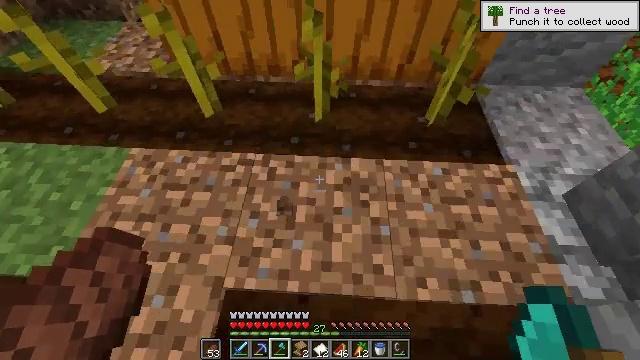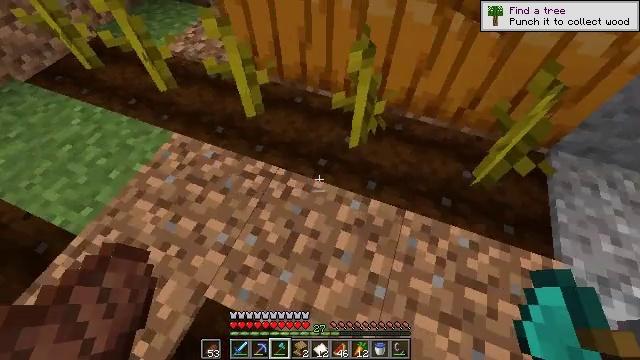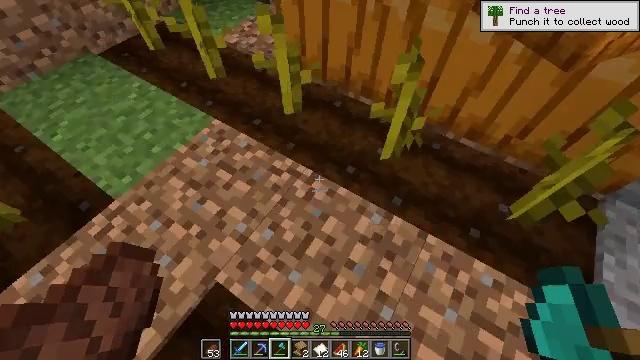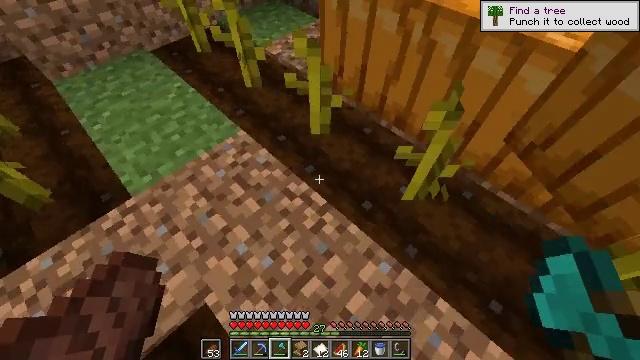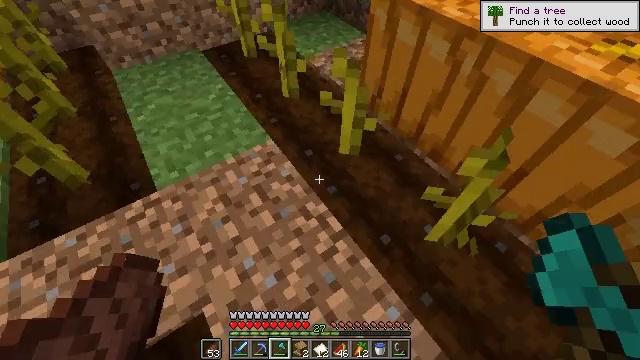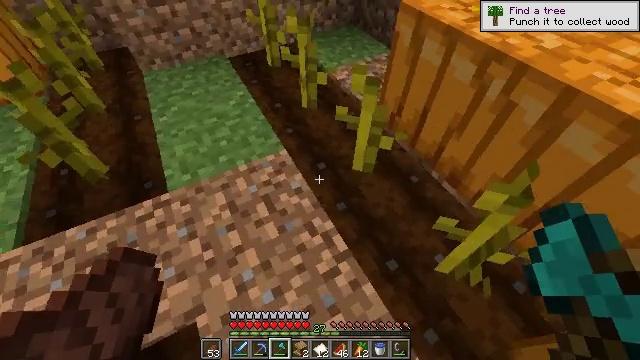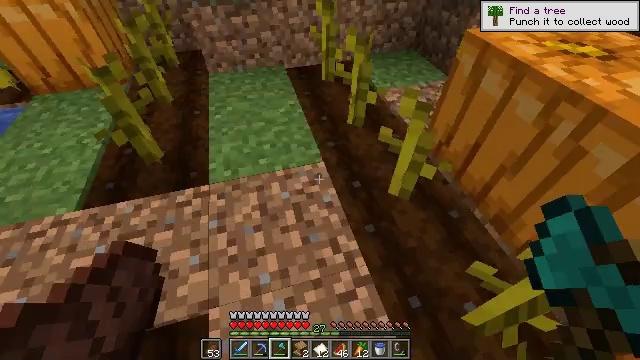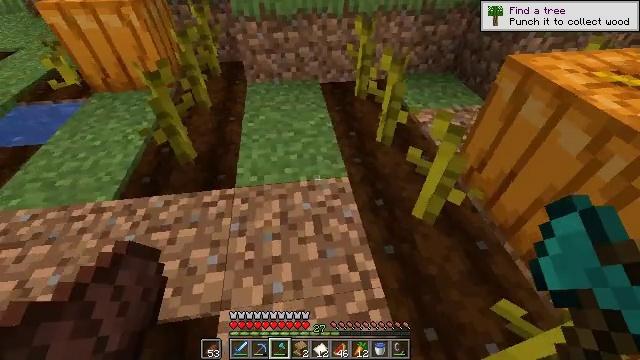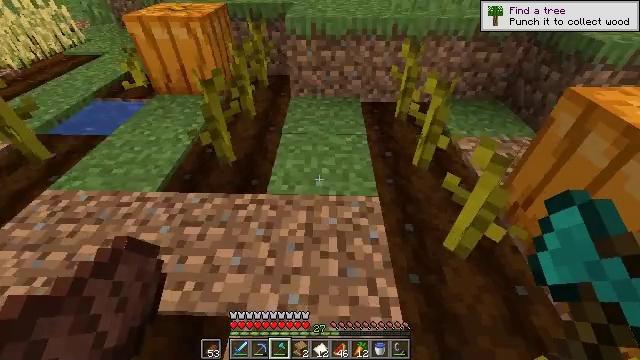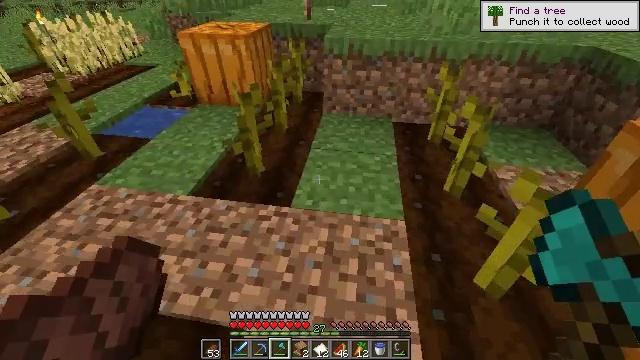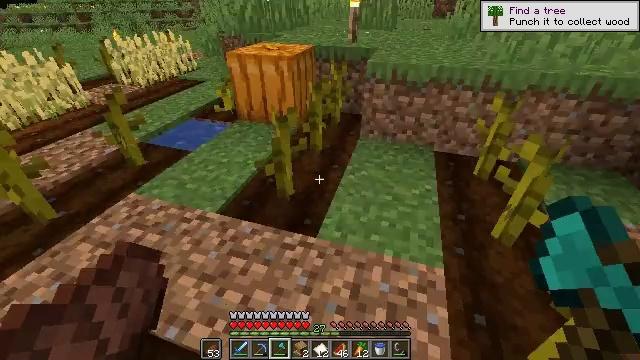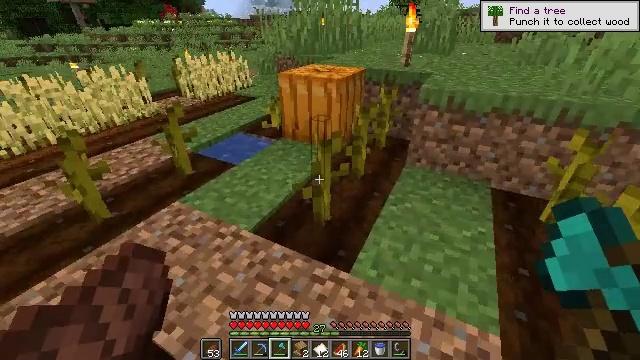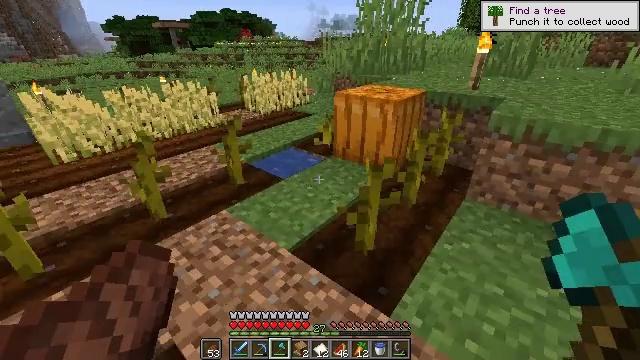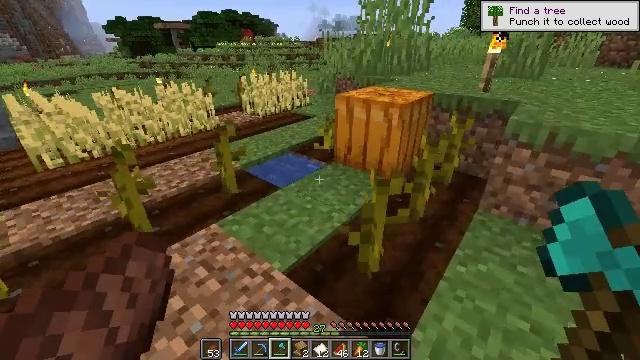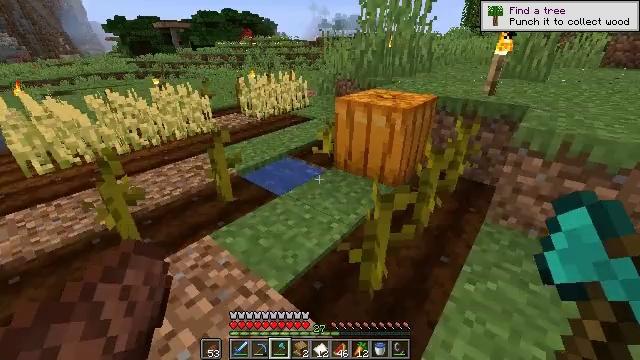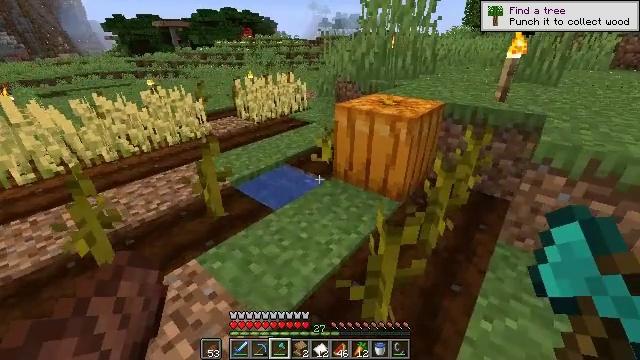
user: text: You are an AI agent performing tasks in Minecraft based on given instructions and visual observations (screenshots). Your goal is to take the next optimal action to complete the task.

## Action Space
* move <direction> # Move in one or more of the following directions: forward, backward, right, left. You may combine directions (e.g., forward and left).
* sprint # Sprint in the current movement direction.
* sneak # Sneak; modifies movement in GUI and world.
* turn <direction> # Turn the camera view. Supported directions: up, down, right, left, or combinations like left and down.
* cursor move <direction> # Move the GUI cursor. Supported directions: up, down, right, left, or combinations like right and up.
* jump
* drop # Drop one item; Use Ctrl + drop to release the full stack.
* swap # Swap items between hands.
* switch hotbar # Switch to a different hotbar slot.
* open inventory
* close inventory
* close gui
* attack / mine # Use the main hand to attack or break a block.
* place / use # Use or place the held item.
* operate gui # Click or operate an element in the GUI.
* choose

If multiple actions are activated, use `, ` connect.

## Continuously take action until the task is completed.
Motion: motion action
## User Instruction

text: Break the pumpkin to collect it.
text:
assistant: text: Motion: move forward and move right, turn left
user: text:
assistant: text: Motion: move forward, turn left
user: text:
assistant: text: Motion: move forward, turn left and up
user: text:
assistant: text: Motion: turn left and up
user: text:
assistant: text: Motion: turn left and up
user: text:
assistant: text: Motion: turn left and up
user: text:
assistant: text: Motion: turn left and up
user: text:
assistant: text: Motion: turn left and up
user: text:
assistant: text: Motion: move forward, turn left and up
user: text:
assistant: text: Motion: move forward, turn left and up
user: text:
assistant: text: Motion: move forward, turn left and up
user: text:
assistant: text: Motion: move forward, turn left and up
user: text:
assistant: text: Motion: move forward
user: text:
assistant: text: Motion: move forward
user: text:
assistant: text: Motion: move forward
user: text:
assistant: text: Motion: move forward
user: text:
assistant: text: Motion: move forward, turn right
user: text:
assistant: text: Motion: move forward, turn right
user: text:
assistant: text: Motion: move forward, turn right
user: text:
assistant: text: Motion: move forward, turn right
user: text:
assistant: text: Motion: move forward, turn right
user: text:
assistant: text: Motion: move forward, turn right
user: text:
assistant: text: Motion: move forward, turn right and down, attack / mine
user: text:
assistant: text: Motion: move forward, attack / mine
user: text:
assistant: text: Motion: attack / mine
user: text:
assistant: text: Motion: turn left, attack / mine
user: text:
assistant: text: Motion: turn down, attack / mine
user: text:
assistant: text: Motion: turn down, attack / mine
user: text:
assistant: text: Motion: attack / mine
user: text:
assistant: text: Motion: no_op